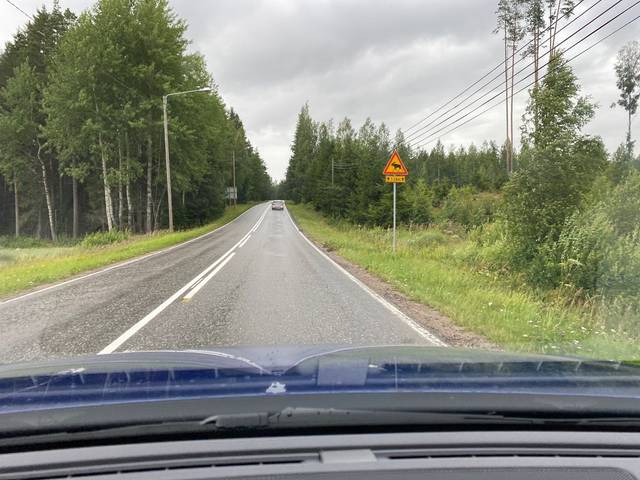
Region: Finland
Coordinates: 61.054, 23.19